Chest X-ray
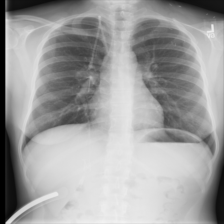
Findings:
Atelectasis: negative
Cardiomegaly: negative
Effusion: negative
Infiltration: negative
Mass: negative
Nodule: negative
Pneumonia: negative
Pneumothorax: negative
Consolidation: negative
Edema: negative
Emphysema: negative
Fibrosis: negative
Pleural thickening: negative
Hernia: negative